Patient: sex M, age 34
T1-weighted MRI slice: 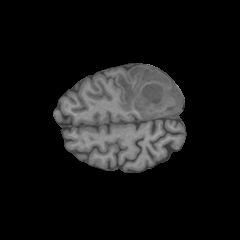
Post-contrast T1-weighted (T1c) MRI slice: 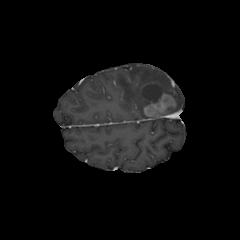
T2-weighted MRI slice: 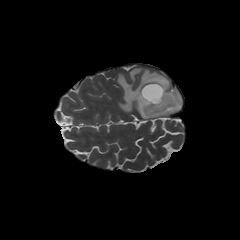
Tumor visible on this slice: yes
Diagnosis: Astrocytoma, IDH-mutant
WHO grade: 3